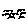
Label: bird